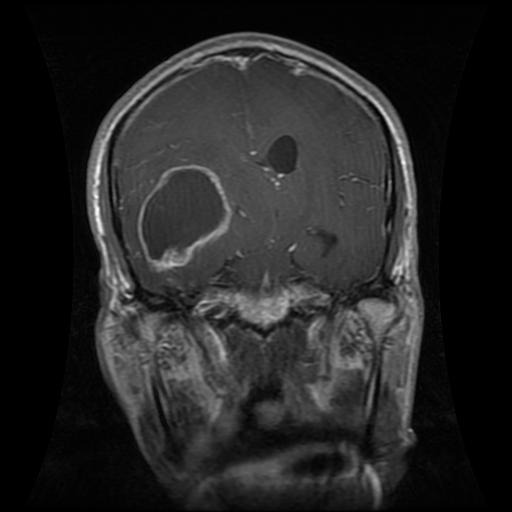
Label: glioma